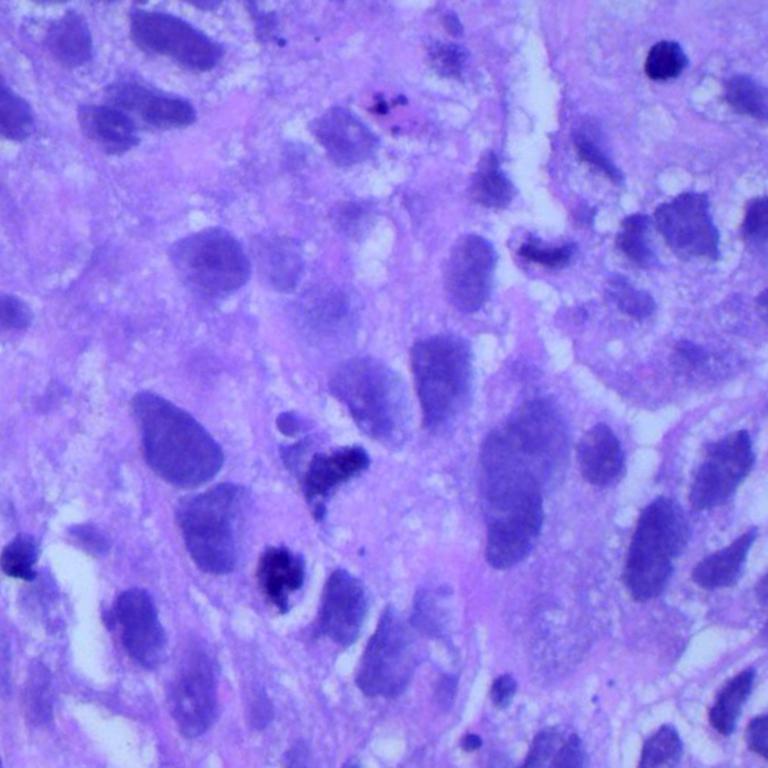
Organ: lung
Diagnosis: squamous carcinomas